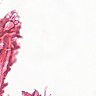
Metastatic tissue present: no